Interaction volume radius: 5 \u00c5
Interaction volume height: 25 \u00c5
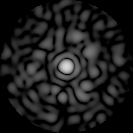
Disorder parameter: 0.88